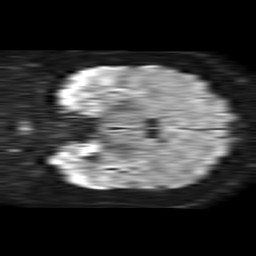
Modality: TRACE
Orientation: coronal
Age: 52
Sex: female
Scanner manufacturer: philips
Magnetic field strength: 1.5 T
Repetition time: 4.6 s
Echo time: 0.08631 s